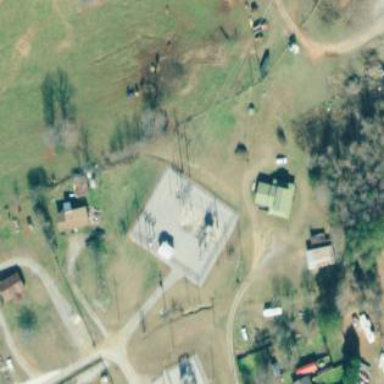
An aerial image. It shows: There is distribution substation enclosed by fence.